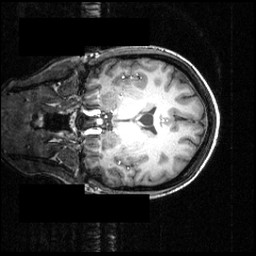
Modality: T1w
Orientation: coronal
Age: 24
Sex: female
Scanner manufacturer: siemens
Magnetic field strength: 3.951 T
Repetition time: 1.5 s
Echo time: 0.00335 s